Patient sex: M
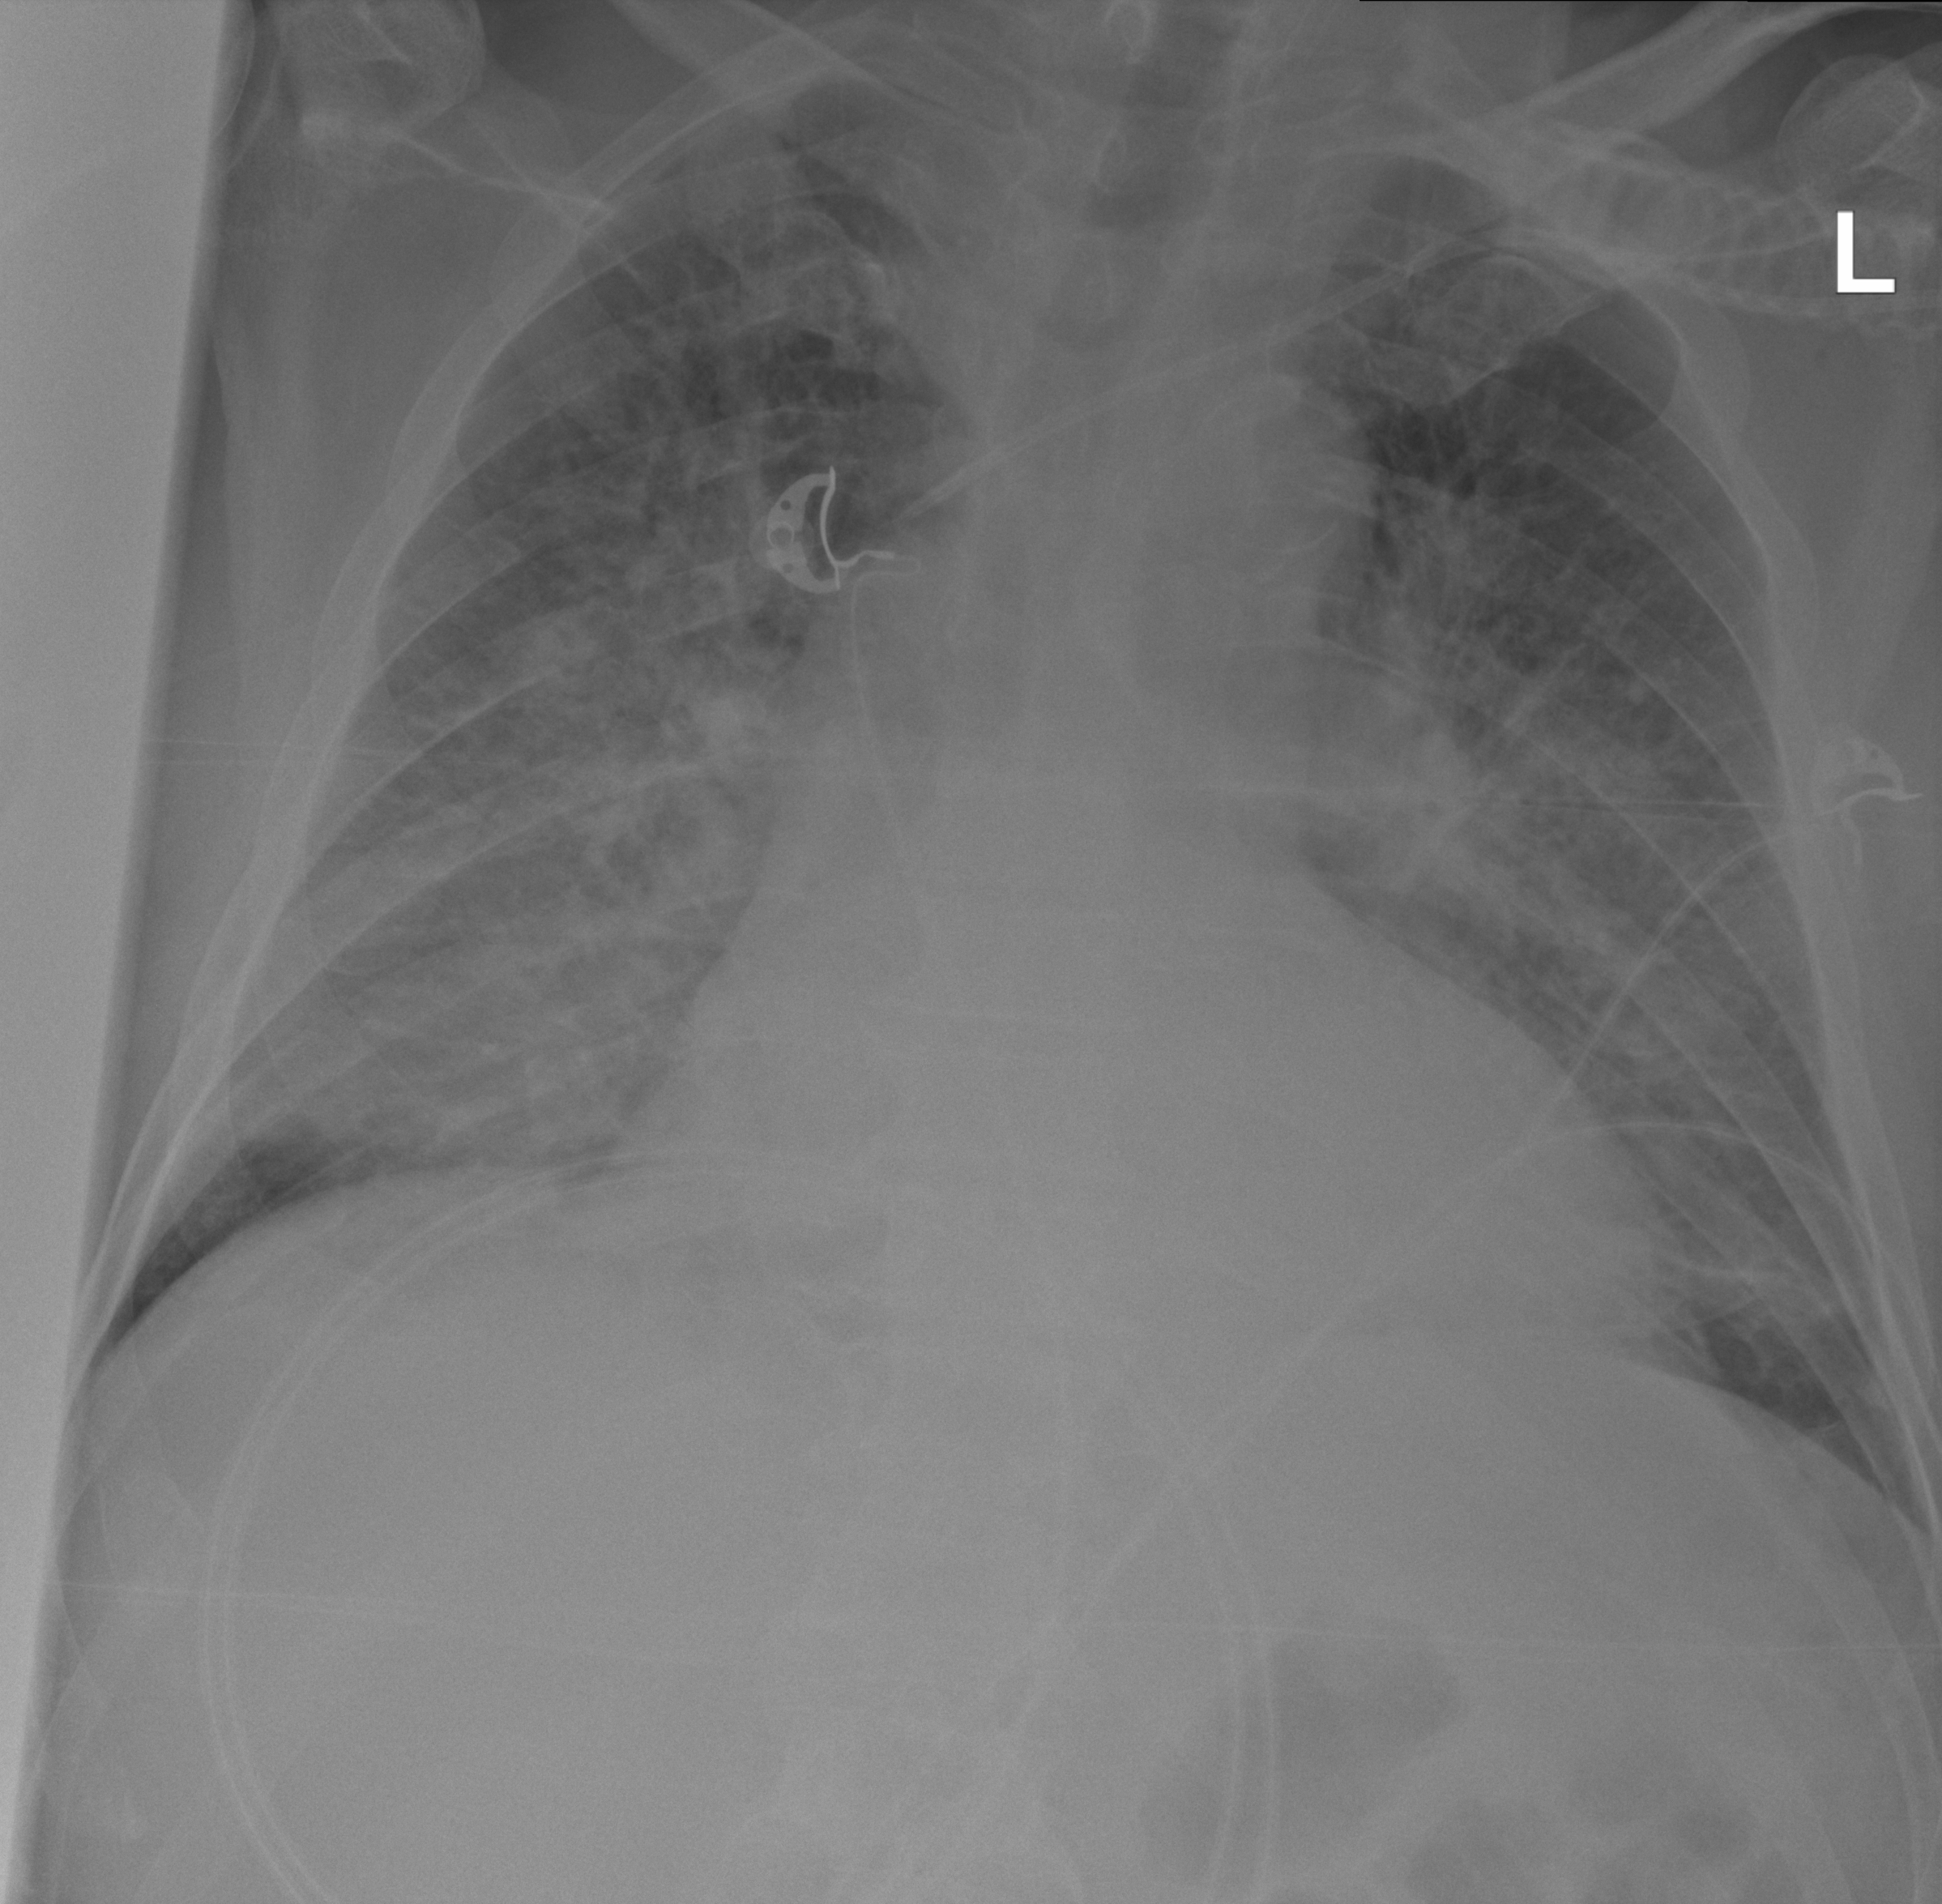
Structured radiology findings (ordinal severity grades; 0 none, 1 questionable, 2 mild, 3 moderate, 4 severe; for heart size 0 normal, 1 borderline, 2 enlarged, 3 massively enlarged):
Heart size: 2
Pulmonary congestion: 2
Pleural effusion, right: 0
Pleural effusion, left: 1
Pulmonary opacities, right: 3
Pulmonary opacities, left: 2
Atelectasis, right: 2
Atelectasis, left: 2